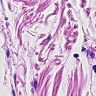
Metastatic tissue present: no